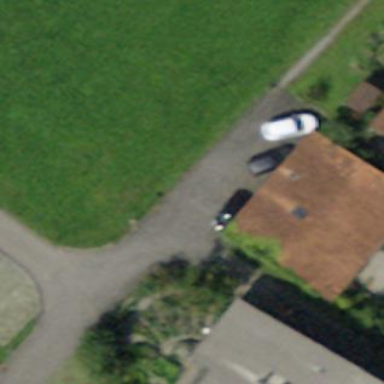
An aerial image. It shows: Residential building.